Interaction volume radius: 10 \u00c5
Interaction volume height: 15 \u00c5
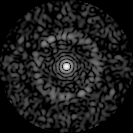
Disorder parameter: 0.8325